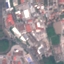
Land use / land cover class: Industrial